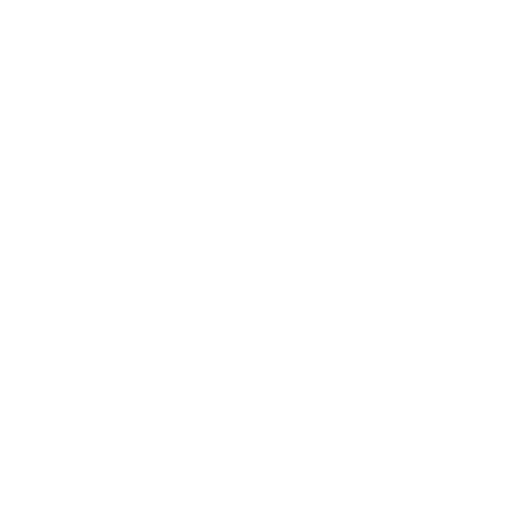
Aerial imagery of island in Alaska named Pillar Rock containing only unknown